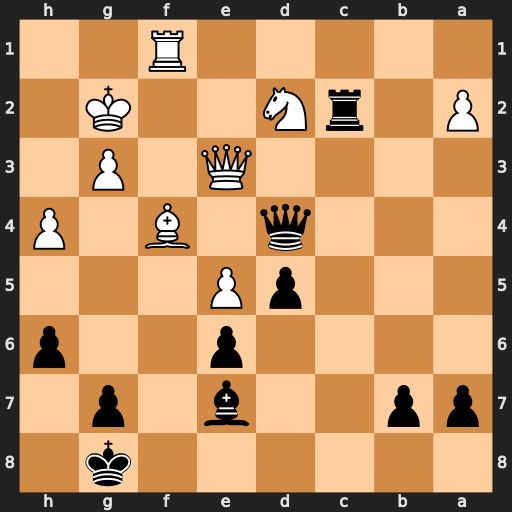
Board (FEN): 6k1/pp2b1p1/4p2p/3pP3/3q1B1P/4Q1P1/P1rN2K1/5R2
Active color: b
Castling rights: -
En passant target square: -
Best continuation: Qxe3 Bxe3 d4 Bf4 g5 hxg5 hxg5